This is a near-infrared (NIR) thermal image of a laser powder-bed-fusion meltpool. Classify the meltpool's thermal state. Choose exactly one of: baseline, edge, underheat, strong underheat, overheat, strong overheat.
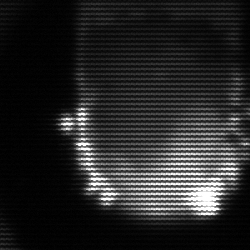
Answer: baseline